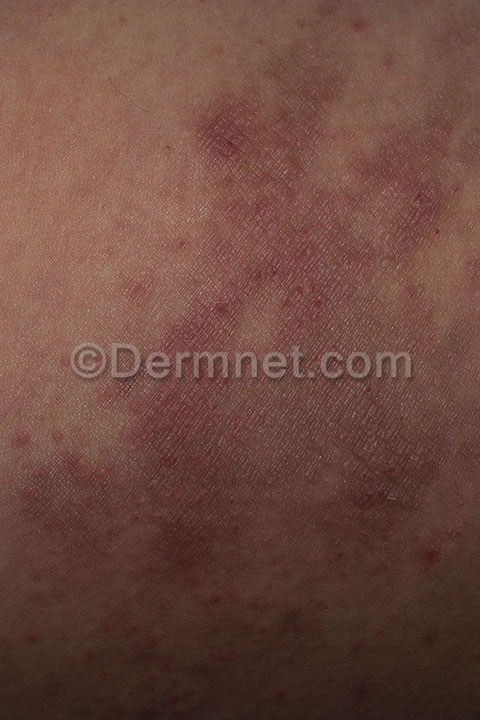
Disease: Eczema Photos